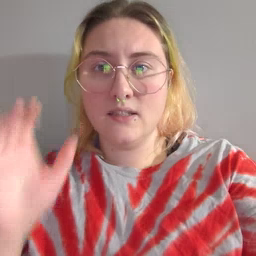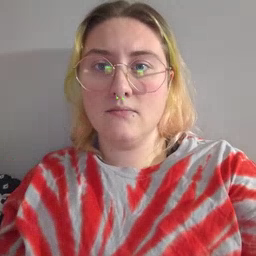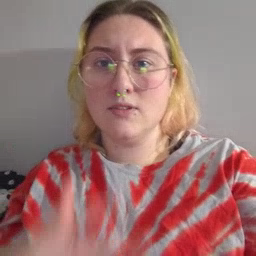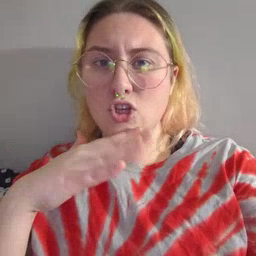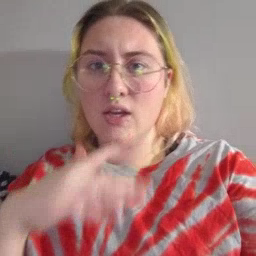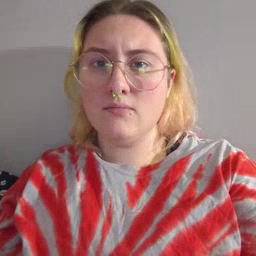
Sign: dirty